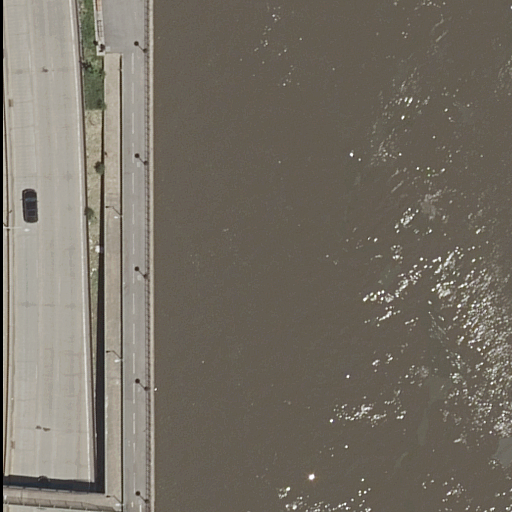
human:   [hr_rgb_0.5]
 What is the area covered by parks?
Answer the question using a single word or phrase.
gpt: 1131m2

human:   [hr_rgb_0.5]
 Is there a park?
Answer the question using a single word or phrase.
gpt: yes

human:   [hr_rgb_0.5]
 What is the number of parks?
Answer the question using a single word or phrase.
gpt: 1

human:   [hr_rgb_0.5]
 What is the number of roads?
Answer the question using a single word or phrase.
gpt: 5

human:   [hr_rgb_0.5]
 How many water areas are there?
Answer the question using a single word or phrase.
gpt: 1

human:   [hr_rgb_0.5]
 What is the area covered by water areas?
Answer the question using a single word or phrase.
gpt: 7450m2

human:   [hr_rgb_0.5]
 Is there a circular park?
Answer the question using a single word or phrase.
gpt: no

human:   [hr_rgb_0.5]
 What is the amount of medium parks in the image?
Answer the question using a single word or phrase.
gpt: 0

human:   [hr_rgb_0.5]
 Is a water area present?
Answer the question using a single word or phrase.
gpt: yes

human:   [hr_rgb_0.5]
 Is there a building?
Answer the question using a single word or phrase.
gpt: no

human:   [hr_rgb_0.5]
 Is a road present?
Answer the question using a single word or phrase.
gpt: yes

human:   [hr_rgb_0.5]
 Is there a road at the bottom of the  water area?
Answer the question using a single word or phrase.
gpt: yes

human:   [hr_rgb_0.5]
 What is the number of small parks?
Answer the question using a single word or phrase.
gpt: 0

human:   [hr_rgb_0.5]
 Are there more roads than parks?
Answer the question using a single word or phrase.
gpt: yes

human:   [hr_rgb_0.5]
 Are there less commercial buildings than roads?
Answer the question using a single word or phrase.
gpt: yes

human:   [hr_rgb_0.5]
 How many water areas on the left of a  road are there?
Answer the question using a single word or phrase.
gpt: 0

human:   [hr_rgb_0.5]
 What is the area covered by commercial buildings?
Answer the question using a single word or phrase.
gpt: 0m2

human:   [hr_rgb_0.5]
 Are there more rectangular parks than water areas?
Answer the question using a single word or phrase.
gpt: no

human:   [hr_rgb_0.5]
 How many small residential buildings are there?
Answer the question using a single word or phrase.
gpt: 0

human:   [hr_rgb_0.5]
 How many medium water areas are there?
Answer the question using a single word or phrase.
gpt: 0

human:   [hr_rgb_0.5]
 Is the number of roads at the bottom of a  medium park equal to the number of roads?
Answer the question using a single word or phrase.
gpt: no

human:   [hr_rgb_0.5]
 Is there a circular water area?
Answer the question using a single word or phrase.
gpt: no

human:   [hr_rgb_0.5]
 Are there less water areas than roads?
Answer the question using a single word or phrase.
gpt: yes

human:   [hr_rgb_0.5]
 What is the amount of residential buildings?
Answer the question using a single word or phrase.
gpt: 0

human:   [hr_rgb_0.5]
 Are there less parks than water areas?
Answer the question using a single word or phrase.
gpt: no

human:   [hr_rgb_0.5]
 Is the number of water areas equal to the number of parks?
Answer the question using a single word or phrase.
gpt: yes

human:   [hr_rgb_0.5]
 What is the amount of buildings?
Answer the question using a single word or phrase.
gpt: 0

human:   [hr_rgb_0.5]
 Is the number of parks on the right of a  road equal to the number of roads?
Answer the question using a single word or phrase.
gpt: no

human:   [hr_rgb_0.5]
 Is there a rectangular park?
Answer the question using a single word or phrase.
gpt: yes

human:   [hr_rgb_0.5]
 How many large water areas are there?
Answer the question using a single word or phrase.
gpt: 1

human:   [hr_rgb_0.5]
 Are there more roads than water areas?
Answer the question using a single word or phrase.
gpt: yes

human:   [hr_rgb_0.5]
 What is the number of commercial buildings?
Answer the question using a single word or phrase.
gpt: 0

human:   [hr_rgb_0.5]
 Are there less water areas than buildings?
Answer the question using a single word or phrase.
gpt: no

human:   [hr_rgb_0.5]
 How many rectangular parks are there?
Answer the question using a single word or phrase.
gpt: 1

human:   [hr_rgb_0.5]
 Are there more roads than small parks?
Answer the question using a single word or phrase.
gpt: yes

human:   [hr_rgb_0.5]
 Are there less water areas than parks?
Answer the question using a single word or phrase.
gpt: no

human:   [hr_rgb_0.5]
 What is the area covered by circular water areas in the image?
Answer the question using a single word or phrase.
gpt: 0m2

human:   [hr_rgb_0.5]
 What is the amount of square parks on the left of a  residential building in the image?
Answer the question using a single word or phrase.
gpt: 0

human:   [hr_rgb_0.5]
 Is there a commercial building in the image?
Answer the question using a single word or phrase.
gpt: no

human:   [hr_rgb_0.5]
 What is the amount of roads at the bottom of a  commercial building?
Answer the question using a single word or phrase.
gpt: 0

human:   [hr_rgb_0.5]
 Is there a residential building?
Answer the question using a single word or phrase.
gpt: no

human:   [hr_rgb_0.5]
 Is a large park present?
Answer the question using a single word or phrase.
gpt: yes

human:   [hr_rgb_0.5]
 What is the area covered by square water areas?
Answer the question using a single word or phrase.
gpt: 0m2

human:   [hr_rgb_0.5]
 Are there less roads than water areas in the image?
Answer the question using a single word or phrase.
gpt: no

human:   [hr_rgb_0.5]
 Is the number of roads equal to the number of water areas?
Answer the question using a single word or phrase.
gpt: no

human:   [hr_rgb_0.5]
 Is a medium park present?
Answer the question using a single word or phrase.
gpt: no

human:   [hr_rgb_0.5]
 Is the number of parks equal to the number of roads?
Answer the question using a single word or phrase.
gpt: no

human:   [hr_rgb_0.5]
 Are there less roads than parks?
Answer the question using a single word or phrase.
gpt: no

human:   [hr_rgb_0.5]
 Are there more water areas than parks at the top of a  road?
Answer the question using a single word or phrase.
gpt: yes

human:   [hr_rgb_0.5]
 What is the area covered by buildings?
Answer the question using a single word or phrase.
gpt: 0m2

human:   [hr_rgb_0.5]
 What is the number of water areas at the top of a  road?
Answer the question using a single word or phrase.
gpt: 0

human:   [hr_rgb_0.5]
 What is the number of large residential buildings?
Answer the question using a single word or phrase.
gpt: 0

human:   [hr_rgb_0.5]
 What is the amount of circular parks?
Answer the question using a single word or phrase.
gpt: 0

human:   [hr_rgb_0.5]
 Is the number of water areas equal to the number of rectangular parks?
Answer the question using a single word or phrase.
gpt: yes

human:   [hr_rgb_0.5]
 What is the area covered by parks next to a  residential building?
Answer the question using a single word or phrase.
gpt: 0m2

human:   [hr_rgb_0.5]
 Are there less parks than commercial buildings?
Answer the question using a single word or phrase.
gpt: no

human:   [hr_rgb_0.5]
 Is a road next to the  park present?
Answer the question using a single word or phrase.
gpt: yes

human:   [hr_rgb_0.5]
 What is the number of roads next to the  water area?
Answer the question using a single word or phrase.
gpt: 5

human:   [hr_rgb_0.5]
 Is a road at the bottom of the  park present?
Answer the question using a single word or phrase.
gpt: yes

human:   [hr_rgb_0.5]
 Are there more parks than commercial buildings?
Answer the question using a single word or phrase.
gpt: yes

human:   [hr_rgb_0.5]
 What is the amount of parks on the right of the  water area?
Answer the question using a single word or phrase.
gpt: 0

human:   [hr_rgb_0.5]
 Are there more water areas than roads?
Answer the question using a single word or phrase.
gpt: no

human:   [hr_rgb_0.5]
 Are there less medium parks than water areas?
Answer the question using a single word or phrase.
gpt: yes

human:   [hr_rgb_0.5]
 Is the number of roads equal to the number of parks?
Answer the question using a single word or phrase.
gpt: no